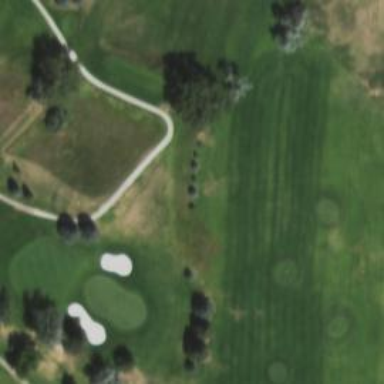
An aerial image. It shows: Pathway for golfing.